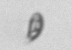
Label: Cryptophyta